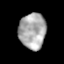
Tissue: prostate
Cell type: Myeloid cells
Senescence score: 0.2672
Nuclear area (px): 938
Mean DAPI intensity: 170.107